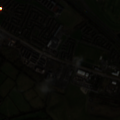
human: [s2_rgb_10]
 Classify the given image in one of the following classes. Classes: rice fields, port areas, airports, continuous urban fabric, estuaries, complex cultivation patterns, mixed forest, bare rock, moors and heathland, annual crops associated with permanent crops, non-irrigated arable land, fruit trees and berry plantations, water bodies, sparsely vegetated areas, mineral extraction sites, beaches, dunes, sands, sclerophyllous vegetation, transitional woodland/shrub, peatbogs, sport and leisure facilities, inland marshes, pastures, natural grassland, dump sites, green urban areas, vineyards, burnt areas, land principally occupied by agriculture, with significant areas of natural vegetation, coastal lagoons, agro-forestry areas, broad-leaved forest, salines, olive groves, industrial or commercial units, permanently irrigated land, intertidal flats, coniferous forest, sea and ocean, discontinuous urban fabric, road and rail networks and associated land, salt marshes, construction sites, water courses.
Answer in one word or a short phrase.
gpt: discontinuous urban fabric, industrial or commercial units, road and rail networks and associated land, sport and leisure facilities, pastures